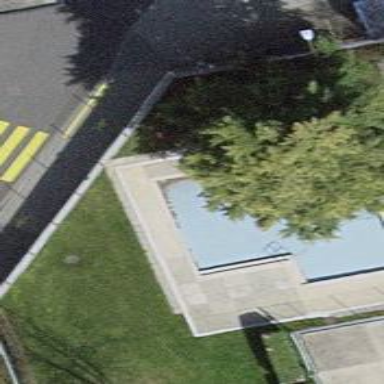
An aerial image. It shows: Swimming pool area designated for leisure and sport.